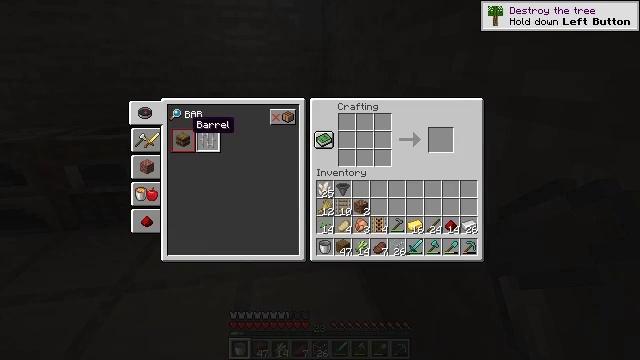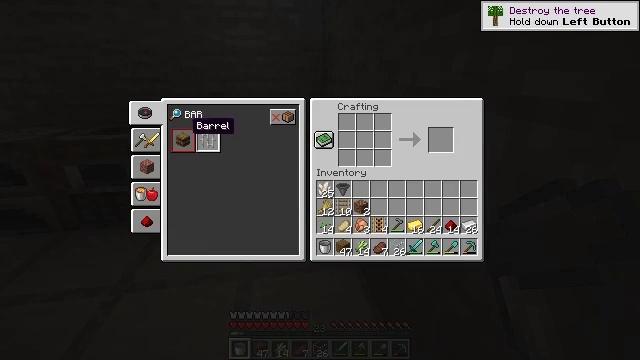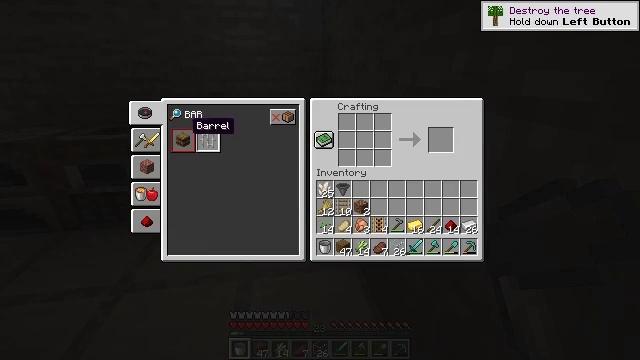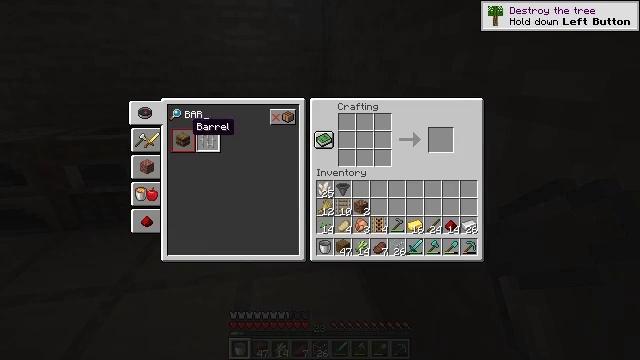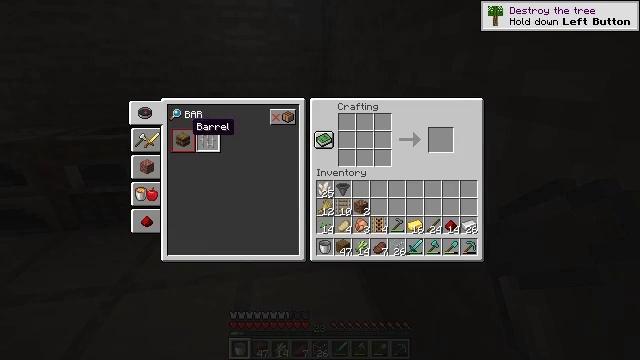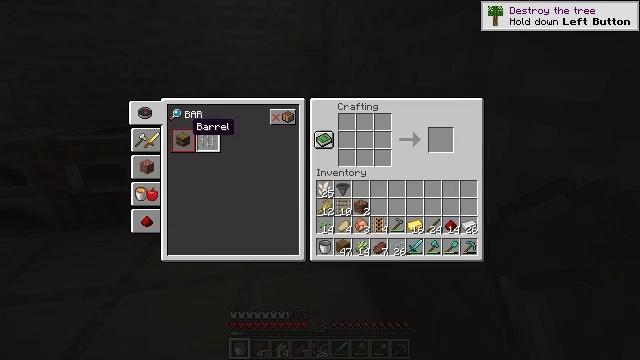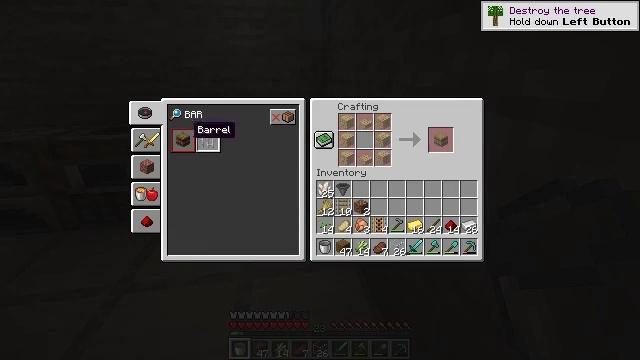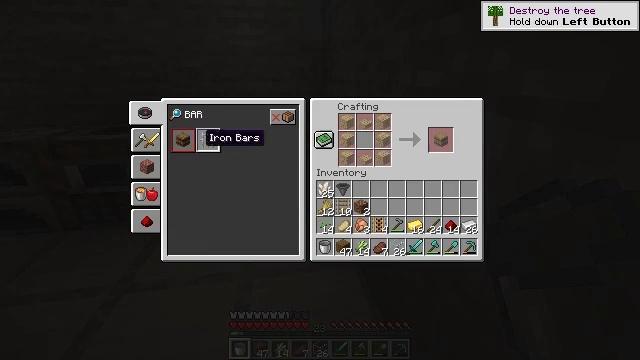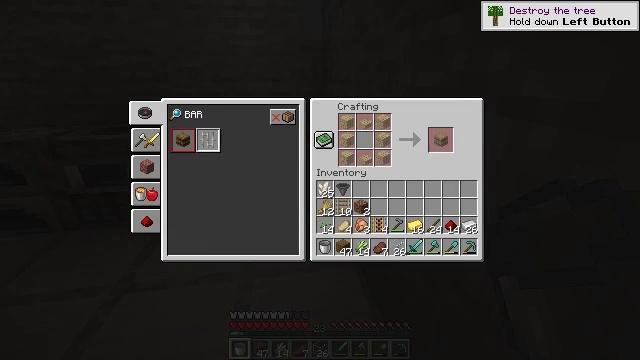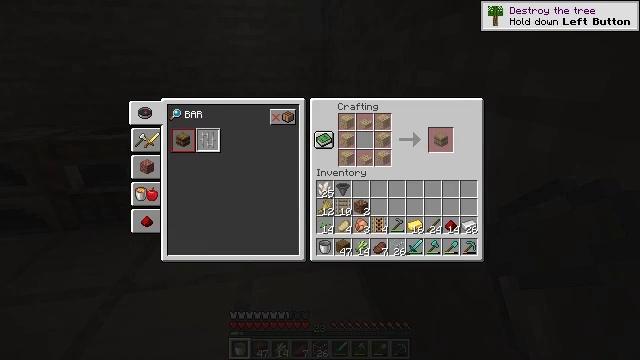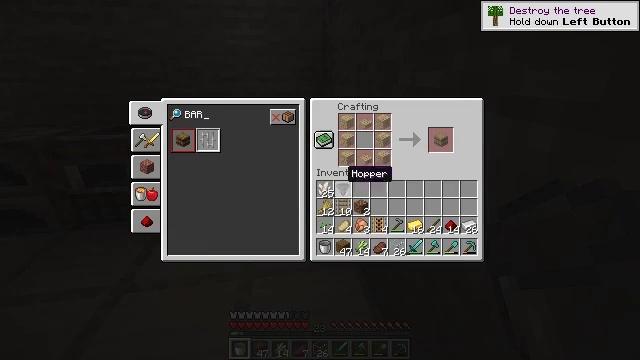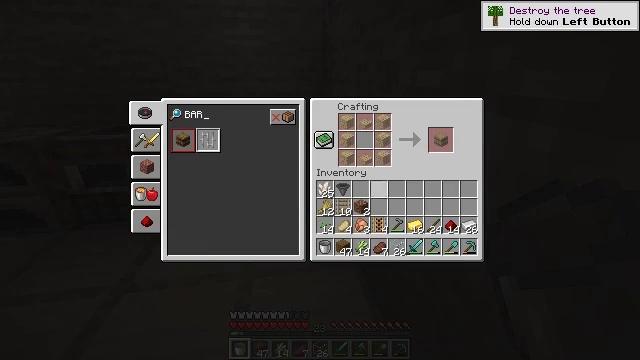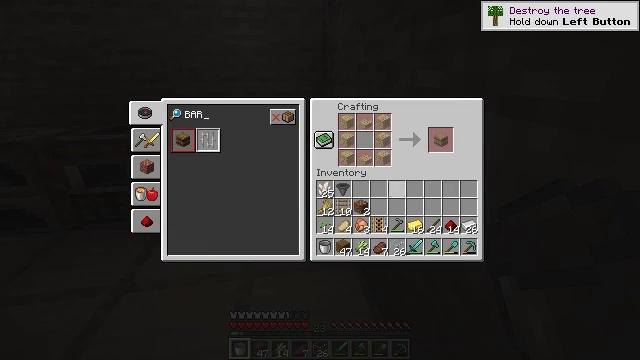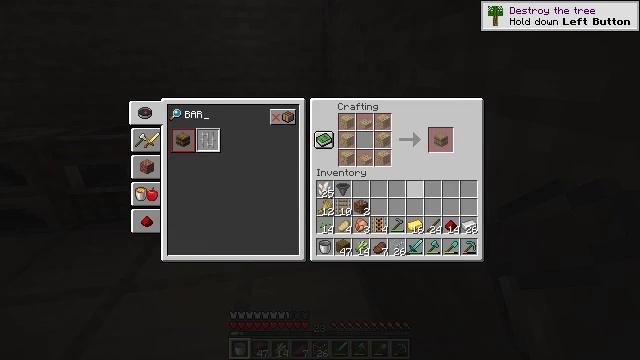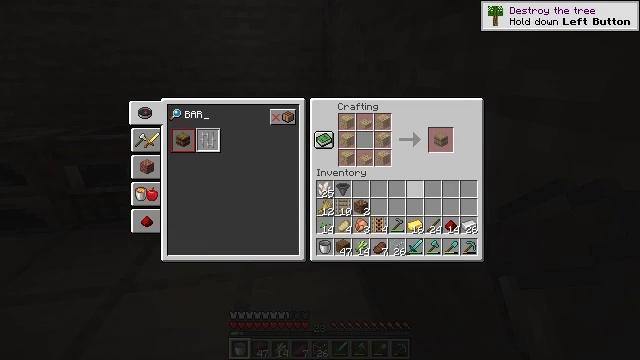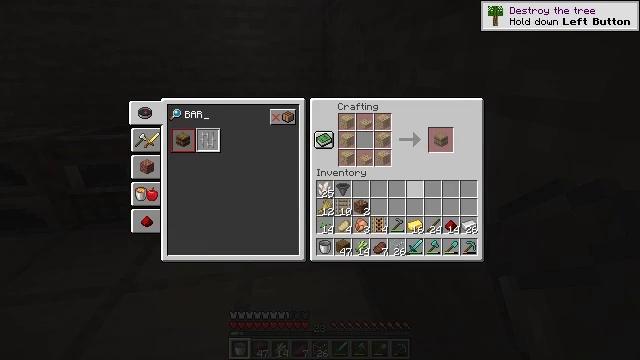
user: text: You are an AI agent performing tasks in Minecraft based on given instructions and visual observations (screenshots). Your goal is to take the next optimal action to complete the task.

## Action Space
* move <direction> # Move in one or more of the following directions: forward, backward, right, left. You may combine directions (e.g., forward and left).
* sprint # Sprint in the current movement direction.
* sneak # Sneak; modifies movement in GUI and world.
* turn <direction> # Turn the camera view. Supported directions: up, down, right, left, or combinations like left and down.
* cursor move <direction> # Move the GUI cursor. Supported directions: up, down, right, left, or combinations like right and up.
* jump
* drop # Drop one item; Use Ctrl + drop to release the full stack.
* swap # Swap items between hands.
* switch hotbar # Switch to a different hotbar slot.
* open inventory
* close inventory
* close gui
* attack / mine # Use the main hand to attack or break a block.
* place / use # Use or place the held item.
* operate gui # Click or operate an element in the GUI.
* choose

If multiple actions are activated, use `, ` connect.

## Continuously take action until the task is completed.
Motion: motion action
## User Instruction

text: Produce spruce slabs from spruce planks.
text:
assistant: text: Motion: attack / mine
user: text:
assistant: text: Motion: attack / mine
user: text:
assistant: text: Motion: attack / mine
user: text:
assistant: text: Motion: no_op
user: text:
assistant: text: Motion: no_op
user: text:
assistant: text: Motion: no_op
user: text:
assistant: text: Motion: turn right and down
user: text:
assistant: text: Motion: turn right and down
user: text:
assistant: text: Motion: turn right and down
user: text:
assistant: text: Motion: turn right and down
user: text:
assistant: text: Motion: turn right
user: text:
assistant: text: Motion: turn right
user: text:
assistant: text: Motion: no_op
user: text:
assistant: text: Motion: turn right
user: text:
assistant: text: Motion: no_op
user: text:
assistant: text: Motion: no_op
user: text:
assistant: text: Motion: no_op
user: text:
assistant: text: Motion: no_op
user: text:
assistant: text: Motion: no_op
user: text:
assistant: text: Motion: no_op
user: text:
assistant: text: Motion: no_op
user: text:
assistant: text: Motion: no_op
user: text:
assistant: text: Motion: no_op
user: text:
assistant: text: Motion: no_op
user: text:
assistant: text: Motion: no_op
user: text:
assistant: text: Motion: no_op
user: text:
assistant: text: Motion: no_op
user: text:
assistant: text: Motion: no_op
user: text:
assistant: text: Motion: no_op
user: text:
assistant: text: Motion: no_op